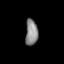
Tissue: lung
Cell type: Endothelial cells
Senescence score: 0.5549
Nuclear area (px): 317
Mean DAPI intensity: 136.423